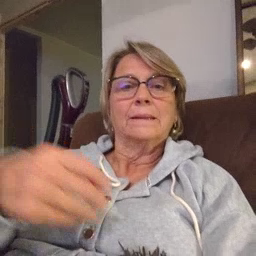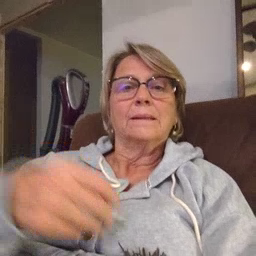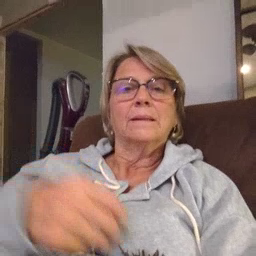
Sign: white